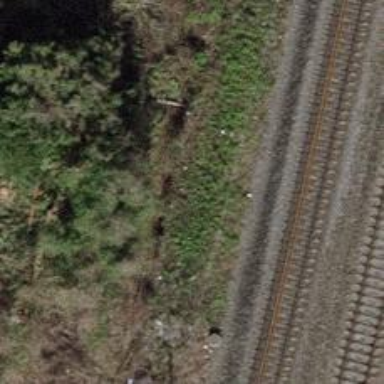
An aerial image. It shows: Retaining wall.